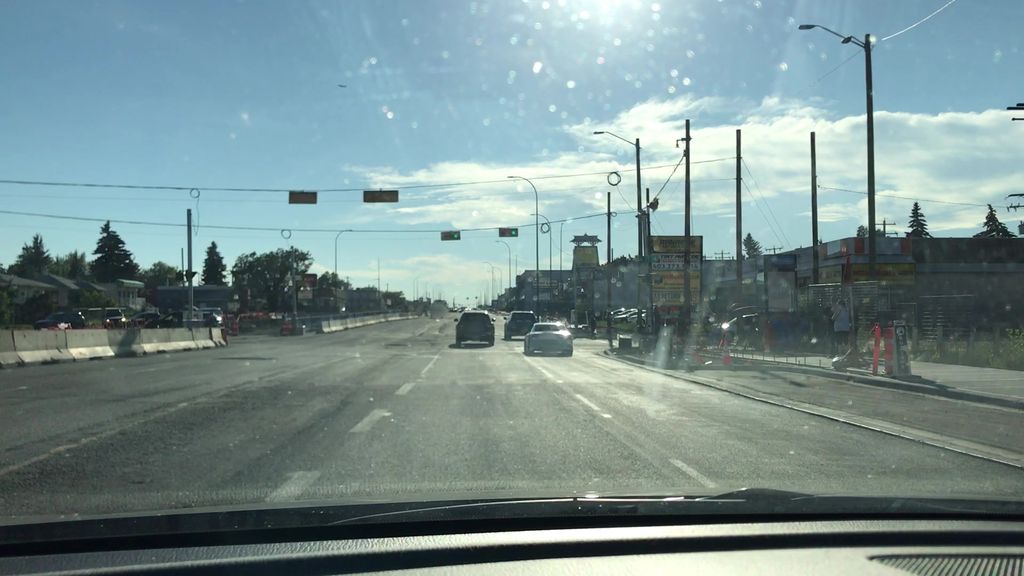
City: calgary